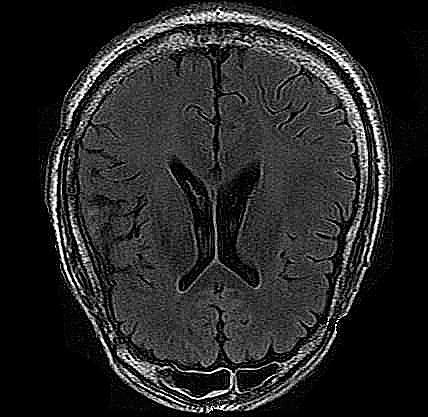
Label: notumor